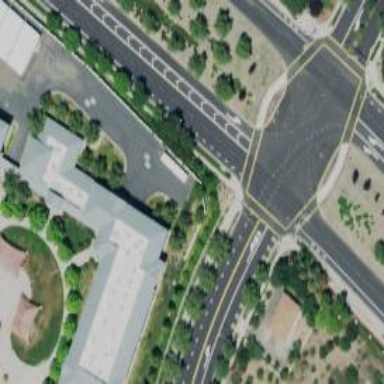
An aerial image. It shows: Footway with crossing markings in the form of lines.